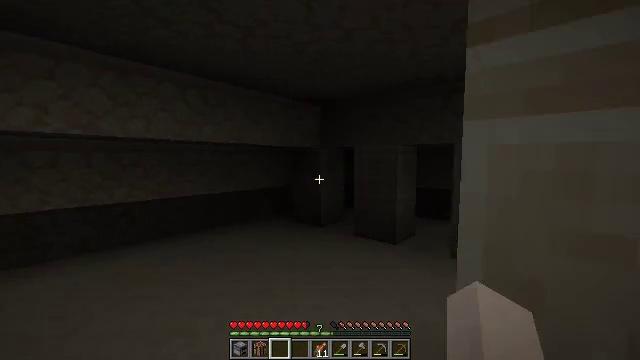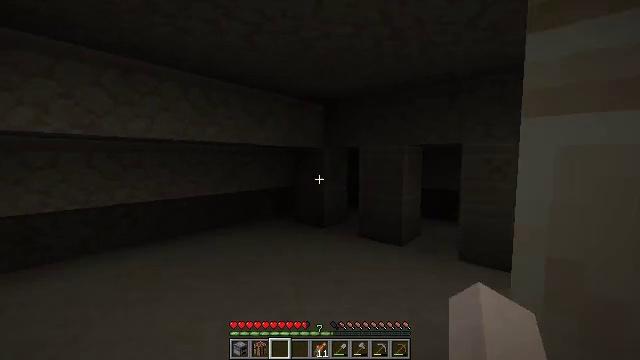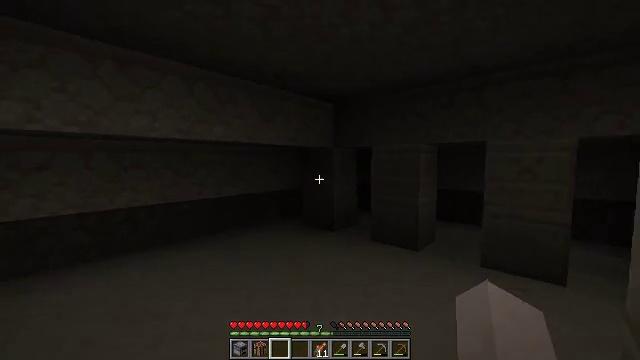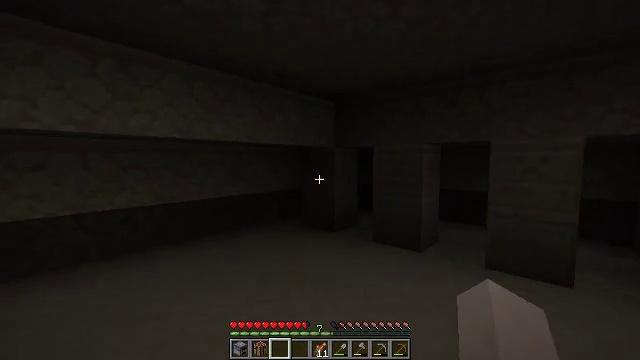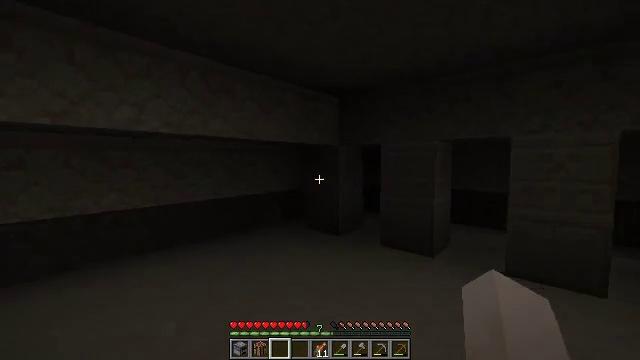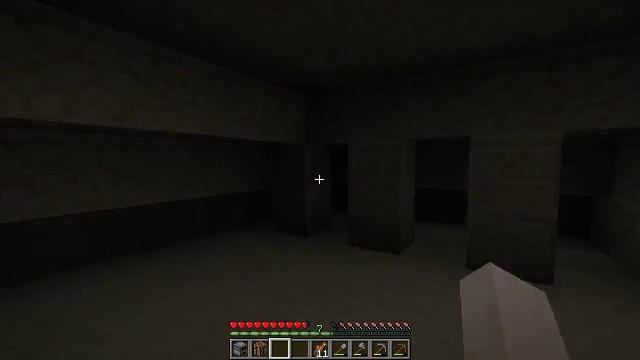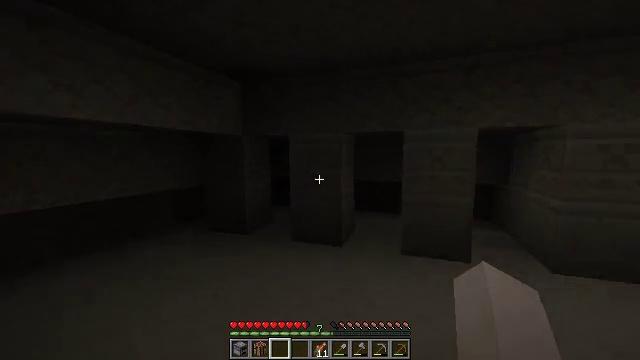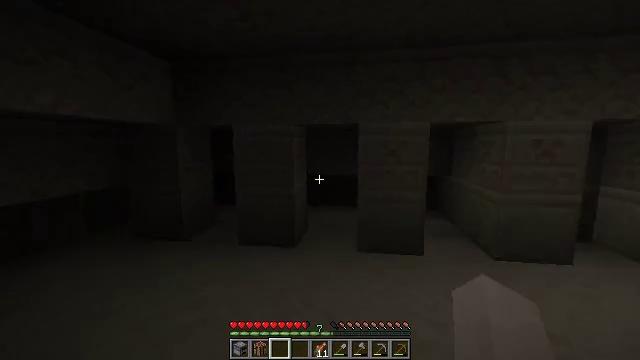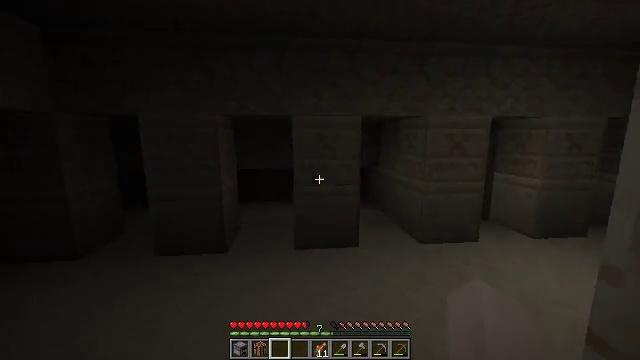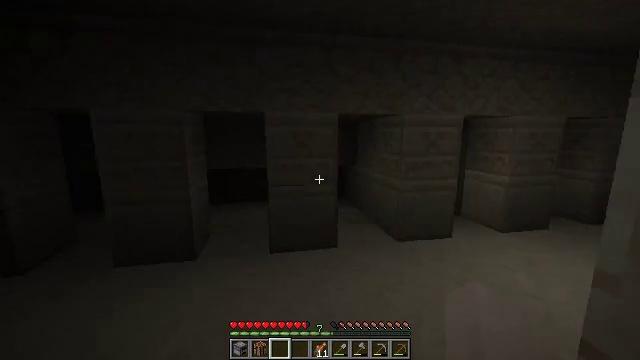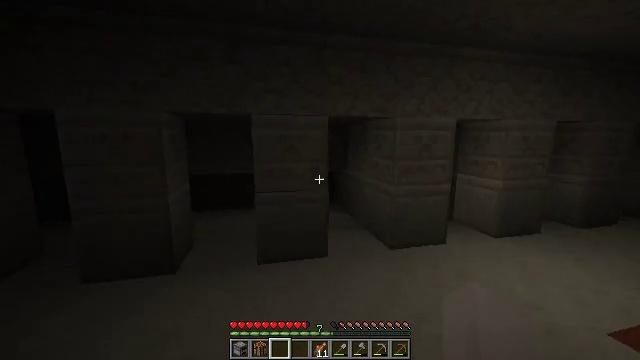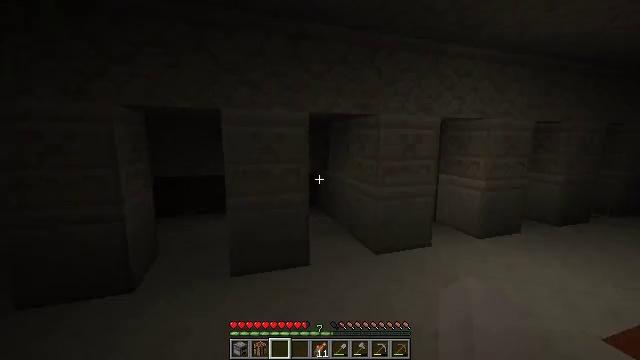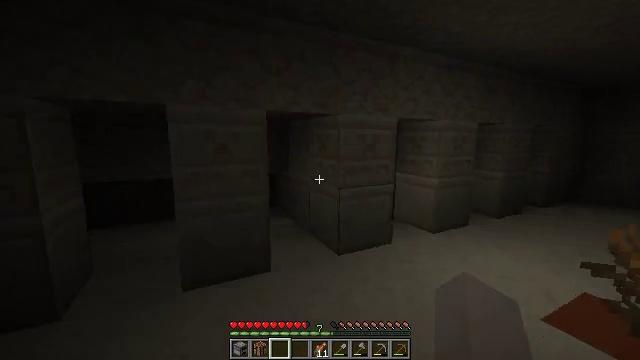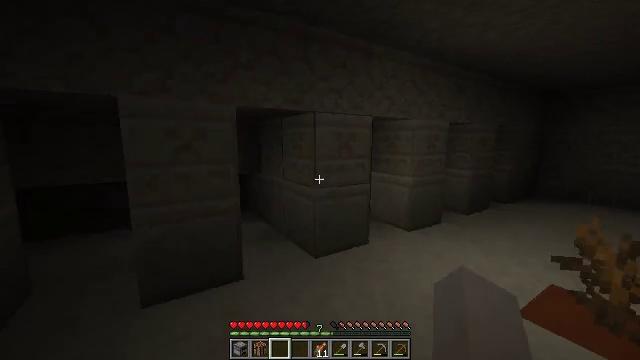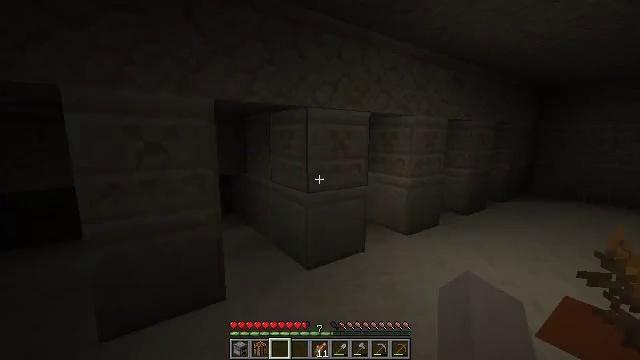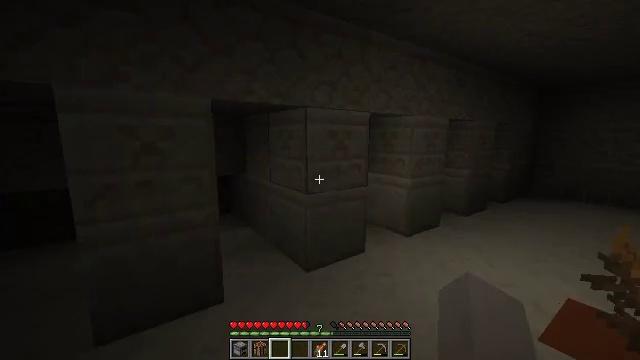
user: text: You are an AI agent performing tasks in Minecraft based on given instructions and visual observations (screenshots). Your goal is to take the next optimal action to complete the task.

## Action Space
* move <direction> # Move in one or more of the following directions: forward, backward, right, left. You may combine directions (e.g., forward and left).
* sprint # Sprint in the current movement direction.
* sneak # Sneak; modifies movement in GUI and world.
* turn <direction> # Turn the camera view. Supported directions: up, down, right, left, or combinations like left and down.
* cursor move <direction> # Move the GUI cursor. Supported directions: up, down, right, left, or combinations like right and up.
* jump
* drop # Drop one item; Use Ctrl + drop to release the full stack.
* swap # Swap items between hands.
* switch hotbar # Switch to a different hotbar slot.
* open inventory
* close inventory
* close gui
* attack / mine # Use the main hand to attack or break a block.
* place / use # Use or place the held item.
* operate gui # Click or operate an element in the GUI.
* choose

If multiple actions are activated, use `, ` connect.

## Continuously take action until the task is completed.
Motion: motion action
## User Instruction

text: Recycle the cut sandstone for building.
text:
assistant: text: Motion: move forward and move left
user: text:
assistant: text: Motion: move forward
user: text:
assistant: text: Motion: move forward
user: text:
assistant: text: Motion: move forward
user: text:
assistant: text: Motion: move forward, turn right
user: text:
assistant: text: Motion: move forward, turn right and down
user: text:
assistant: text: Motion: move forward, turn right and down
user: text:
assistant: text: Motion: move forward, turn right and down
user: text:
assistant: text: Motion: move forward, turn right
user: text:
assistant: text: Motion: move forward, turn right
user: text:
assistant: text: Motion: move forward, turn right
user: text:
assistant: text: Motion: move forward, turn right
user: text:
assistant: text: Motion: move forward, turn right
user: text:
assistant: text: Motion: move forward, turn right
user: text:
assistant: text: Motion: move forward and move right
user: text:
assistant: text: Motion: move forward and move right
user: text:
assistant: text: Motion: move forward and move right
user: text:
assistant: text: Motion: move forward and move right
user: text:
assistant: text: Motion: move forward and move right, turn right
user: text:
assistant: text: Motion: move forward and move right
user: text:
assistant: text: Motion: move forward and move right
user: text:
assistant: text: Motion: move forward and move right, turn left
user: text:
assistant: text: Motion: move forward and move right
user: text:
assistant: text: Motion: move forward and move right
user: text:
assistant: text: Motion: move forward and move right
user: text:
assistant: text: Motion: move forward and move right
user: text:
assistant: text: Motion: move forward and move right
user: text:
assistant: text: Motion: move forward and move right
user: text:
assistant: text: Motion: move forward and move right
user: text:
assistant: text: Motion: move forward and move right